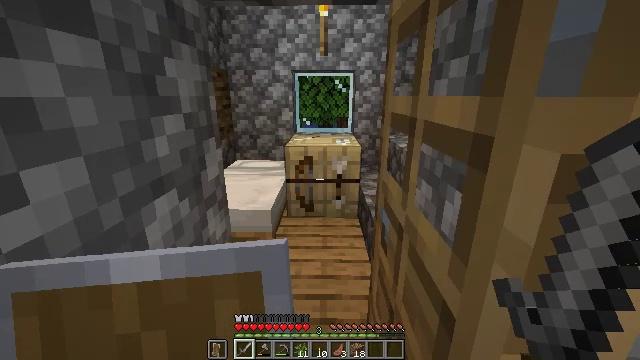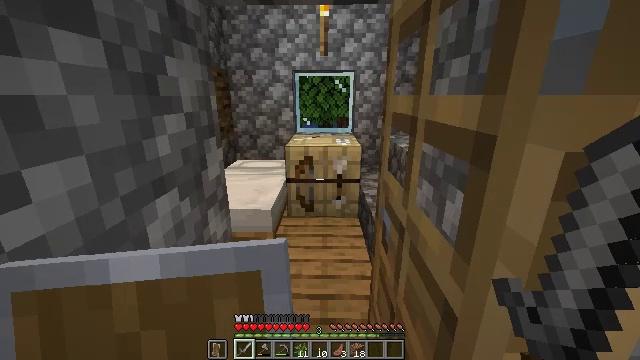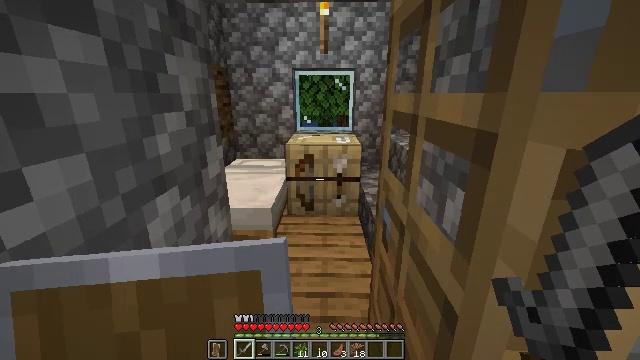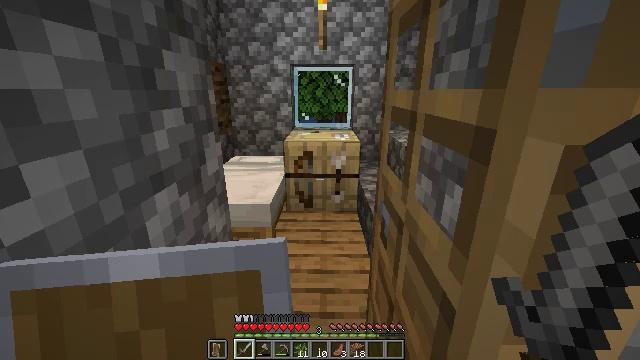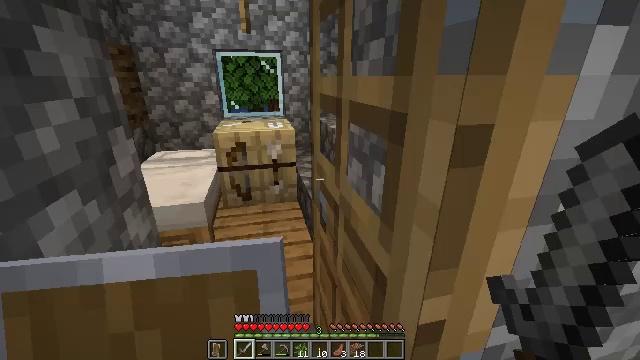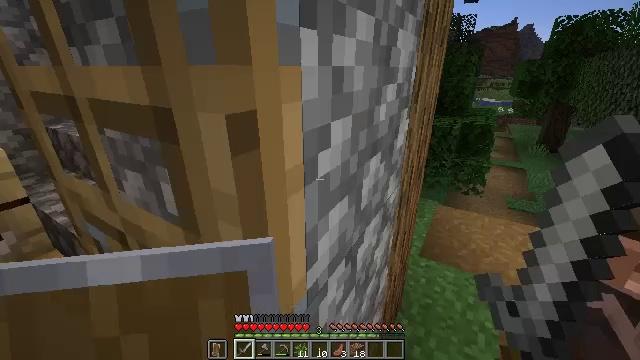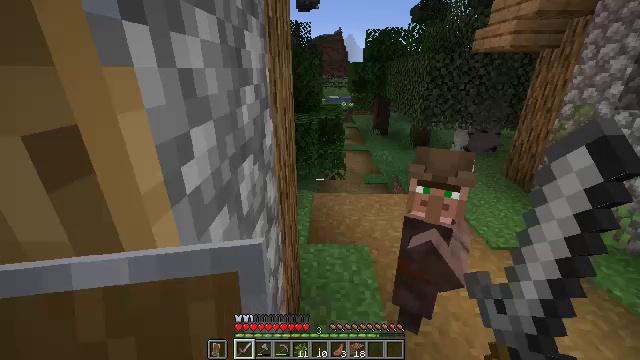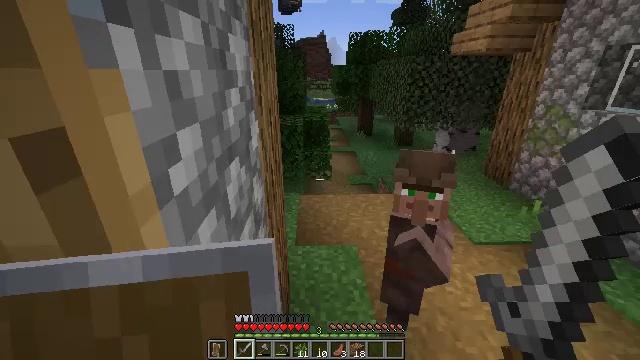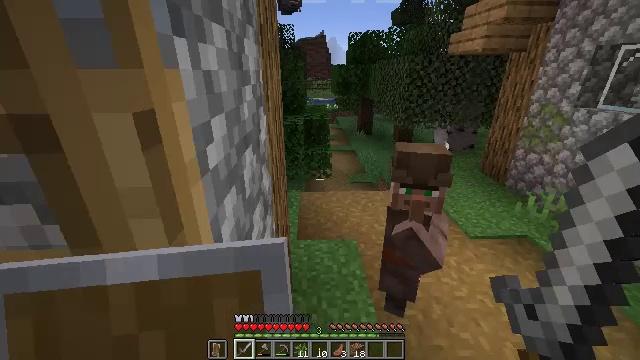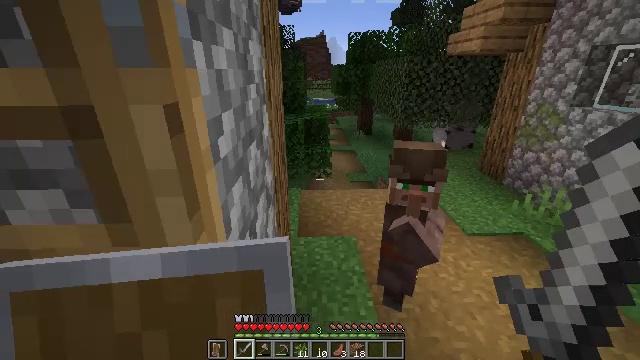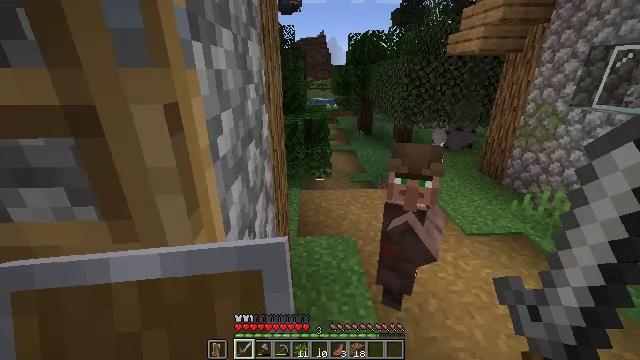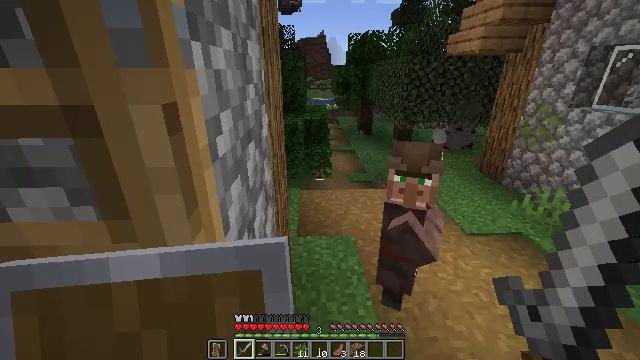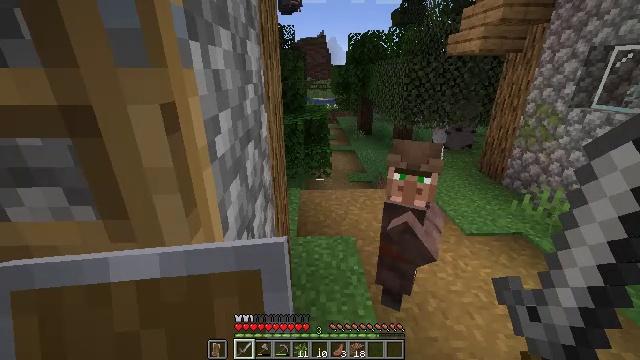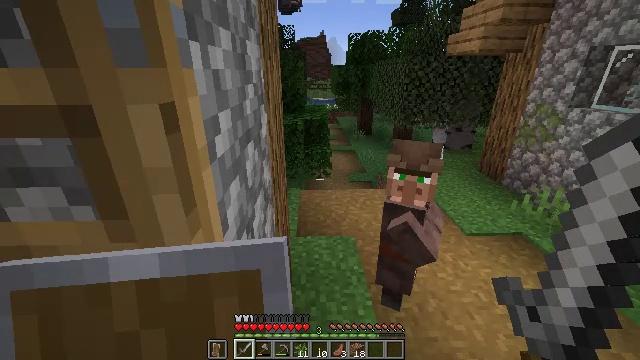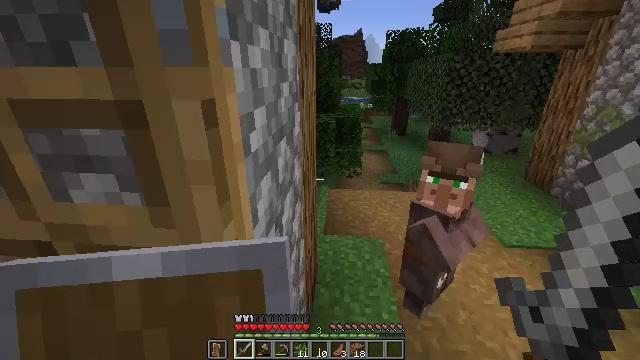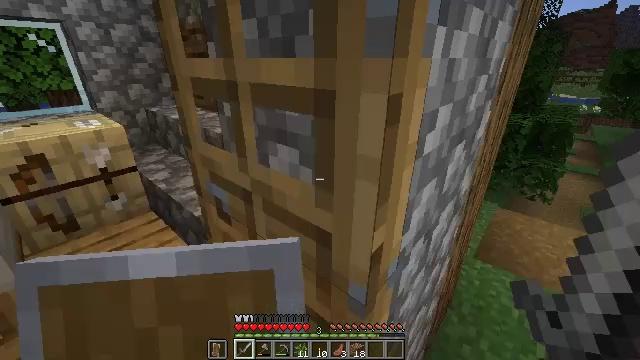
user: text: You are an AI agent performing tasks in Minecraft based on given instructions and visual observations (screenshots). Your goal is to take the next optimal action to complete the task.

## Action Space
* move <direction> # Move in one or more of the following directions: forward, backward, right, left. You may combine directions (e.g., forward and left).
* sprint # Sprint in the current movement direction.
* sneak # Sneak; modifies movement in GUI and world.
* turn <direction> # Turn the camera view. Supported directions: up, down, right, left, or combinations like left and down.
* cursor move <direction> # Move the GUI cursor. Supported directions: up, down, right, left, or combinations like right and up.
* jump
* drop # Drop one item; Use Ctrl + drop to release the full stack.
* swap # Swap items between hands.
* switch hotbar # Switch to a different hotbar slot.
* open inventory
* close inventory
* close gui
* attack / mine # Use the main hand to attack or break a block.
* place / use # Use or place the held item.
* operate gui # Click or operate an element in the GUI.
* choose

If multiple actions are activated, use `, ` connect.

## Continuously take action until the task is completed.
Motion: motion action
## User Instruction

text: Attack the fletching table to break it.
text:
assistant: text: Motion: move forward
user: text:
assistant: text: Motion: move forward
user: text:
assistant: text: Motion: move forward
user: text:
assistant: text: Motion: move forward, turn right and down
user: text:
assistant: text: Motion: turn right and down
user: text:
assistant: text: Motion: turn right
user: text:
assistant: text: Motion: move back, turn right
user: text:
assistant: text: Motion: move back
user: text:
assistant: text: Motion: move back
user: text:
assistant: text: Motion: no_op
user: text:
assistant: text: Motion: no_op
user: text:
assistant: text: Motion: no_op
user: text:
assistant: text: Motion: no_op
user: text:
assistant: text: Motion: turn left
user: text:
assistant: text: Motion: move forward, turn left and down
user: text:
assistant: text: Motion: move forward and move left, turn left and down
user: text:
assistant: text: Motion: move forward and move left
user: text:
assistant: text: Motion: move forward and move left, turn left and down
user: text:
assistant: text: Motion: move forward
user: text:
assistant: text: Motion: move forward, turn left and down
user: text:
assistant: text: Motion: move forward, turn left and down
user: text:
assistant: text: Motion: move forward and move left, turn left and down
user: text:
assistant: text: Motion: move forward and move left, turn down
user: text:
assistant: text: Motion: move forward and move left, turn right and down
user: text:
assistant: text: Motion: move left, turn right and down
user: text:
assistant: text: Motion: move left, turn right
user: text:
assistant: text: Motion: move left, turn right and up
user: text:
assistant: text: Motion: move left, turn right and up
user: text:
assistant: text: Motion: move back and move left, turn right
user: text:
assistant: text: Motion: move back and move left, turn right and up